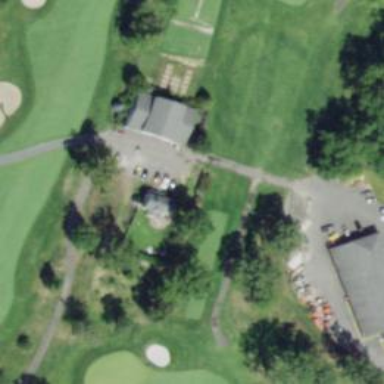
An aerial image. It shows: Path used for both walking and golf.